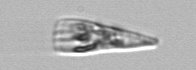
Label: Licmophora